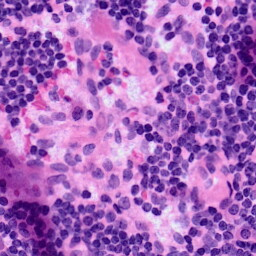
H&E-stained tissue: LymphNode